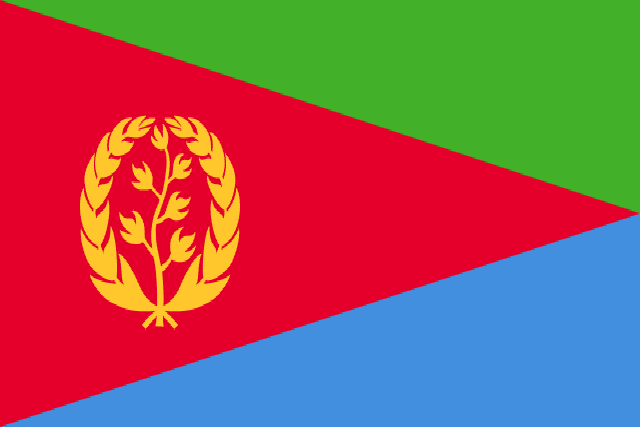
Country: Eritrea
Country code: er